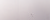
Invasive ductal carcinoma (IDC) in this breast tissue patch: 0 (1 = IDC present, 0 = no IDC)